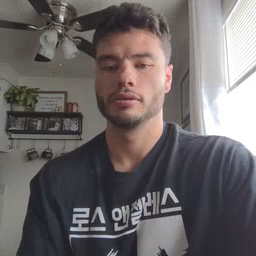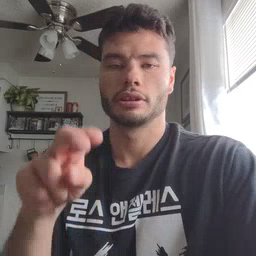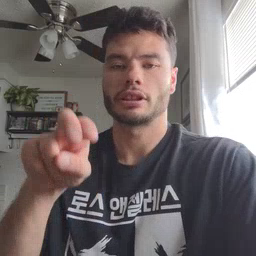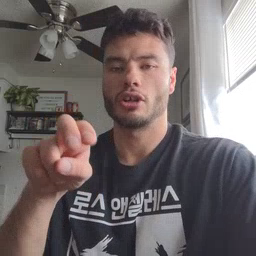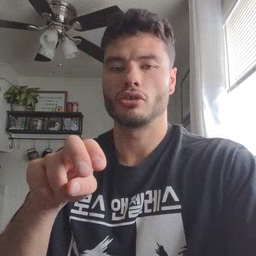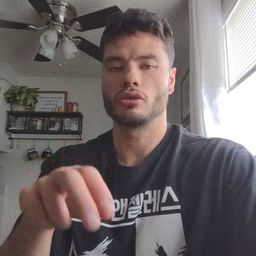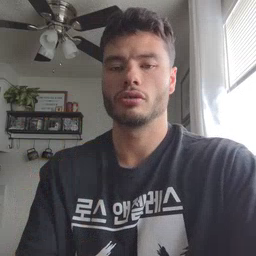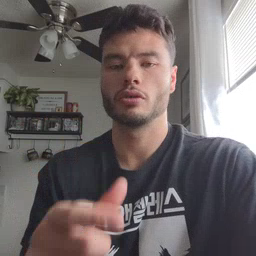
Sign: chair